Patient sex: F
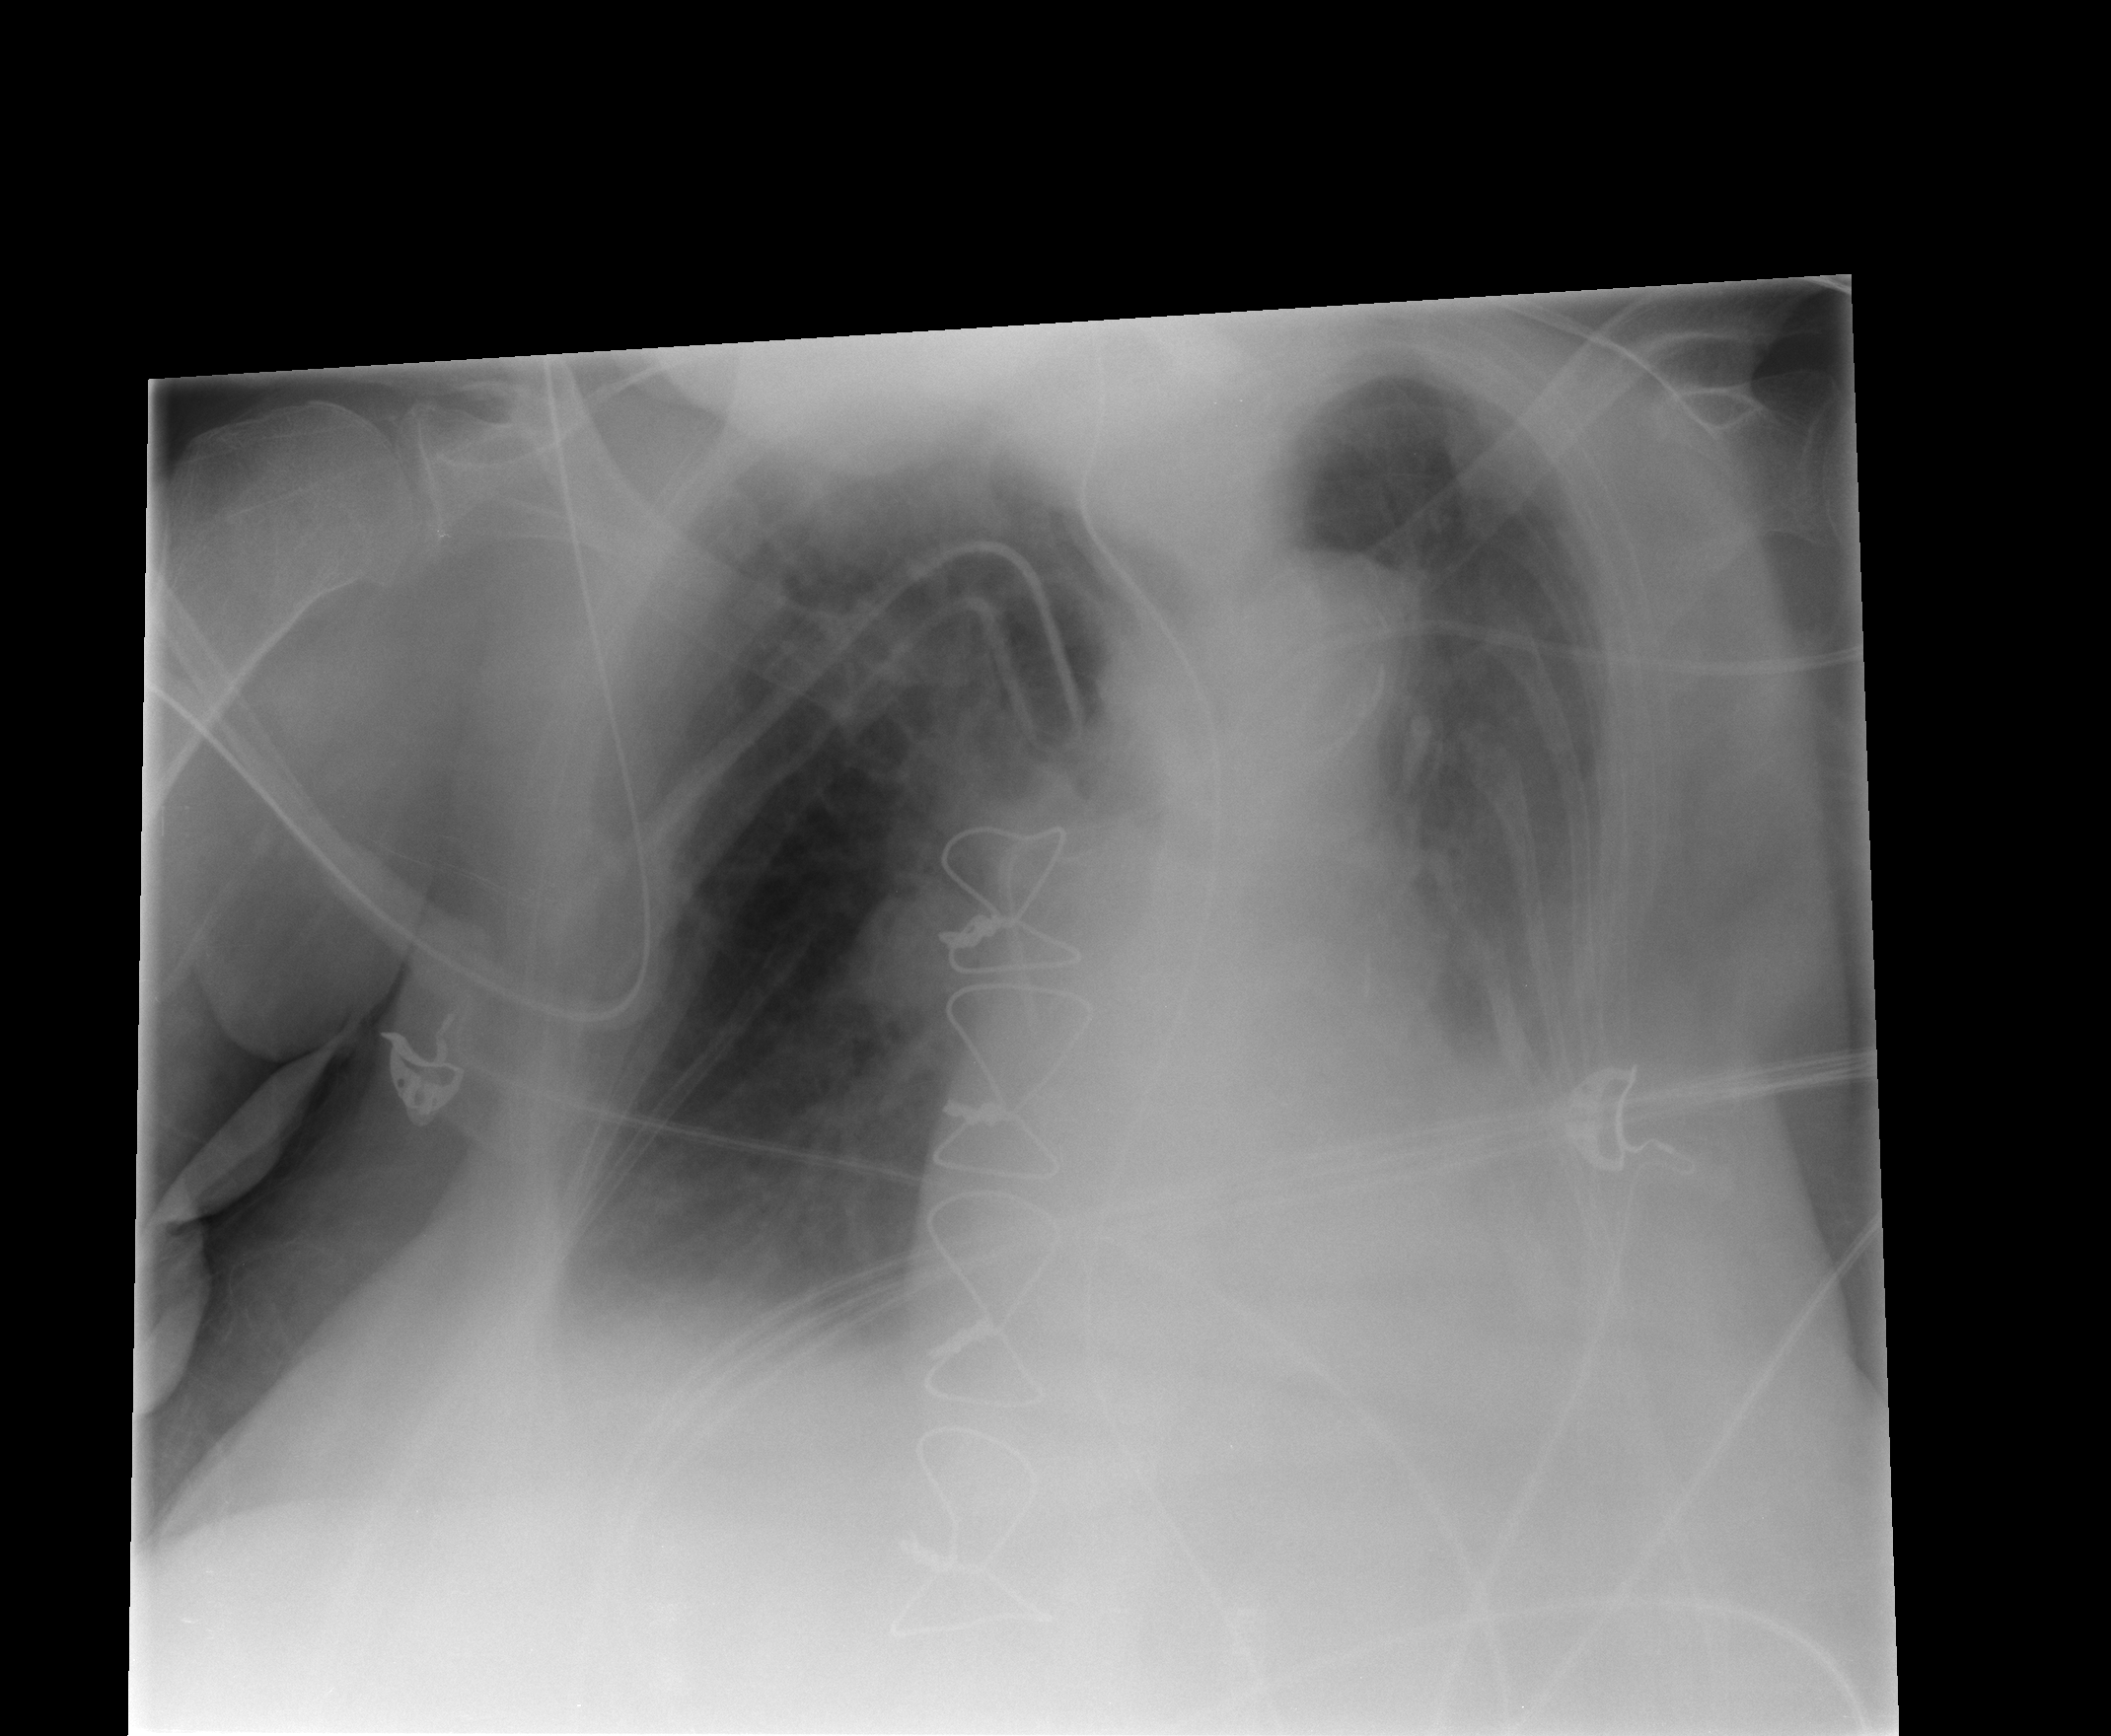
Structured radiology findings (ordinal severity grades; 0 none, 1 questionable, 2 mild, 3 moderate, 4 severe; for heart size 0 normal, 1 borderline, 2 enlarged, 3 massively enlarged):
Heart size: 1
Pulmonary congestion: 0
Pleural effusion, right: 2
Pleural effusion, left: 3
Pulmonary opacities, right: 0
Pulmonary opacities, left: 0
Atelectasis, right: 0
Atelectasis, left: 2